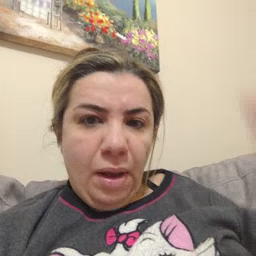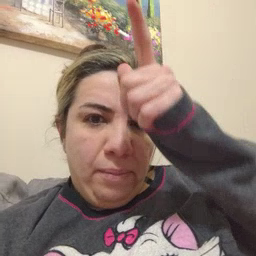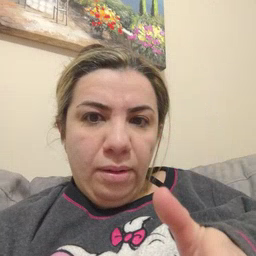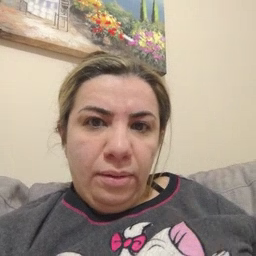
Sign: brother